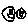
Label: smiley face